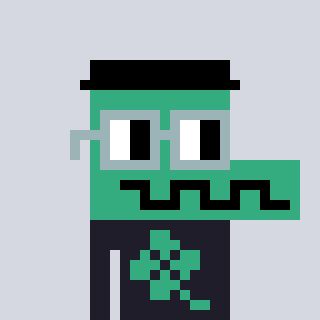
a pixel art character with square dark gray glasses, a crocodile-shaped head and a grayscale-colored body on a cool background